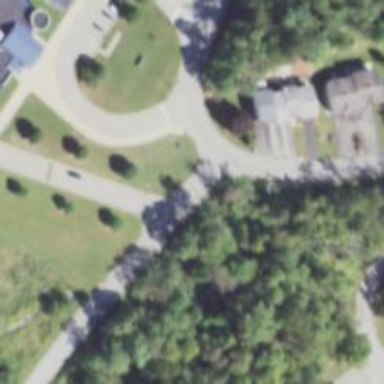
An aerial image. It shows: Residential road.